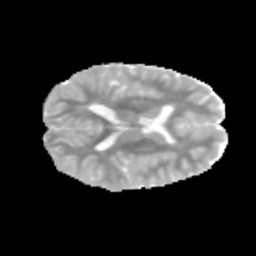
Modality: MD
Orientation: axial
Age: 11
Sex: male
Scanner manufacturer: siemens
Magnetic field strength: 3 T
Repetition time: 3.8 s
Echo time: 0.07 s